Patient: sex F, age 63
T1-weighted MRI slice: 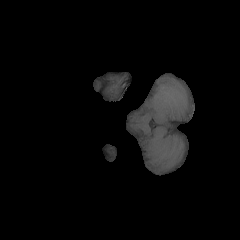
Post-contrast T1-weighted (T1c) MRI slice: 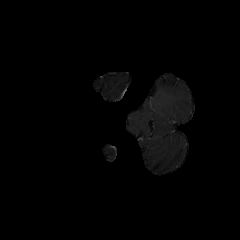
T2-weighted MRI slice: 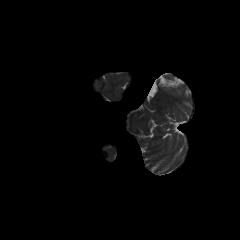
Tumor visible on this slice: no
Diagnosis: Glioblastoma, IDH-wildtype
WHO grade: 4